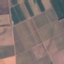
Land use / land cover class: PermanentCrop